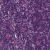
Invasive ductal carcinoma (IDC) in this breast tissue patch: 0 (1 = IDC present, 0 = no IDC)